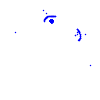
Particle: pion